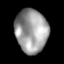
Tissue: lung
Cell type: Epithelial cells
Senescence score: 0.2078
Nuclear area (px): 1388
Mean DAPI intensity: 156.723